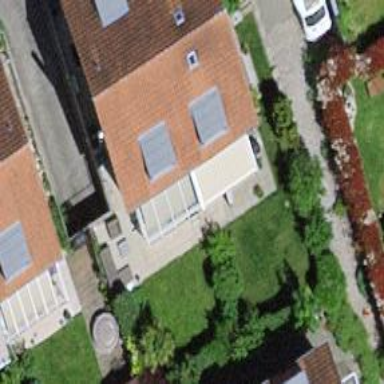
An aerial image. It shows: Simple house.